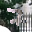
Label: 7